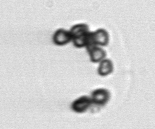
Label: Phaeocystis